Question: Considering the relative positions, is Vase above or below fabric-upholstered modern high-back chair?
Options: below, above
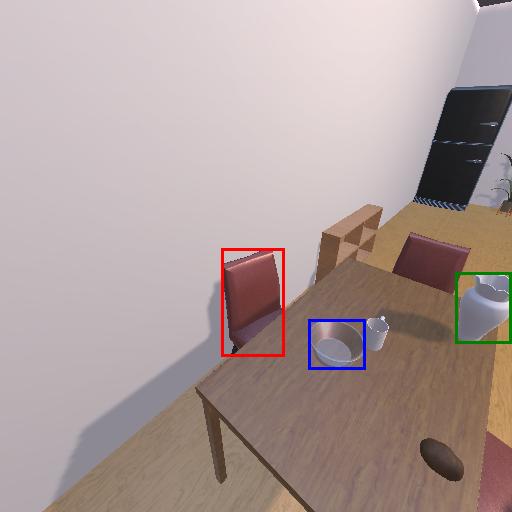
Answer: below